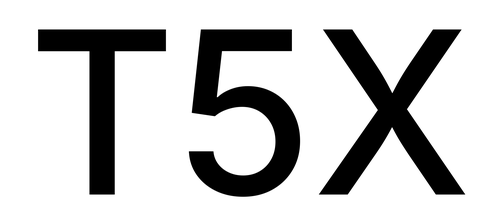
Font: Inter_Medium